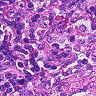
Metastatic tissue present: no